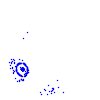
Particle: kaon